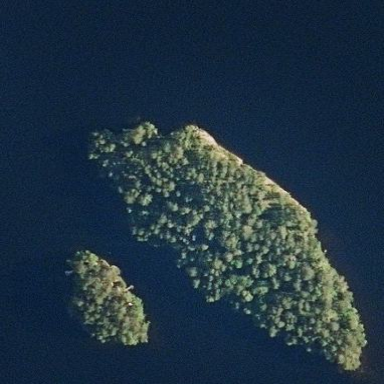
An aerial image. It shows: Image showing island.